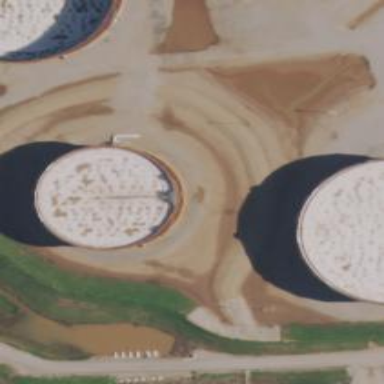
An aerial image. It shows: Storage tank which is man-made.